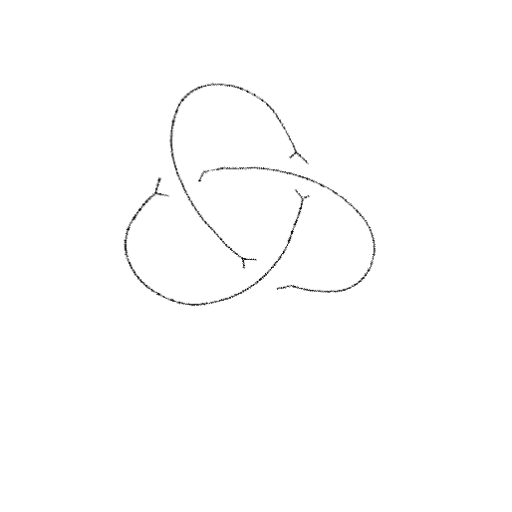
Crossing number: 3